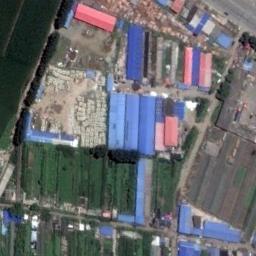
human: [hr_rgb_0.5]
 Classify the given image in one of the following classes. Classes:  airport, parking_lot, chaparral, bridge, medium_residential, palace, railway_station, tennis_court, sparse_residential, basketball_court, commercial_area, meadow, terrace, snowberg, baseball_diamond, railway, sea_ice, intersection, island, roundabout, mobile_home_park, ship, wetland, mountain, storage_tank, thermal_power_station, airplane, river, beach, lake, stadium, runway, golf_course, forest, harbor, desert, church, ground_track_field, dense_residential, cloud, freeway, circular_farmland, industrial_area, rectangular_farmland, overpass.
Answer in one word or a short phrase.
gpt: industrial_area